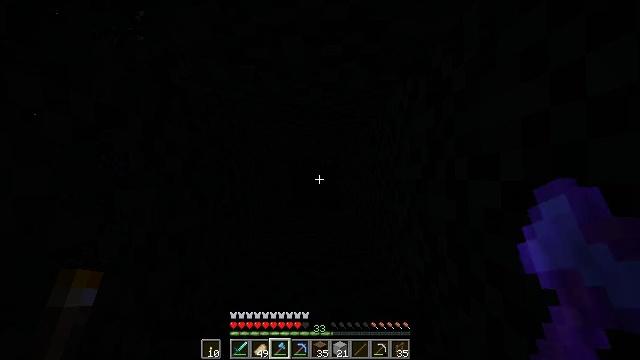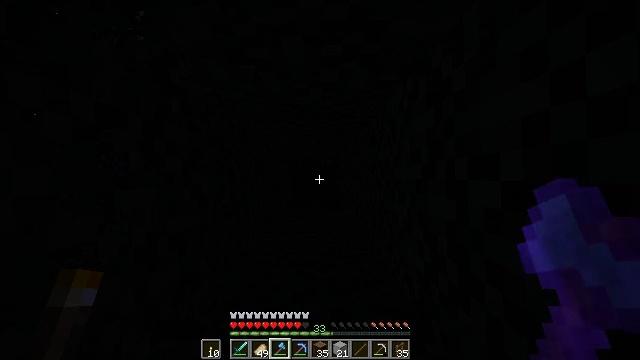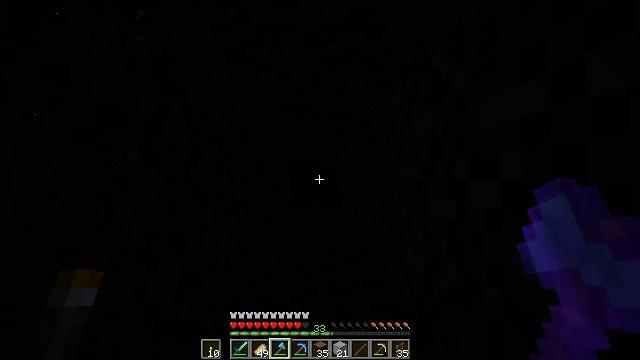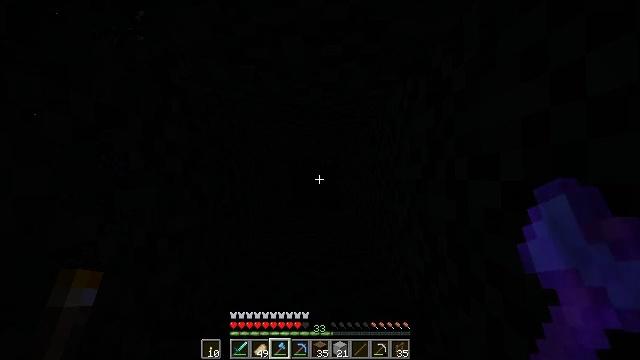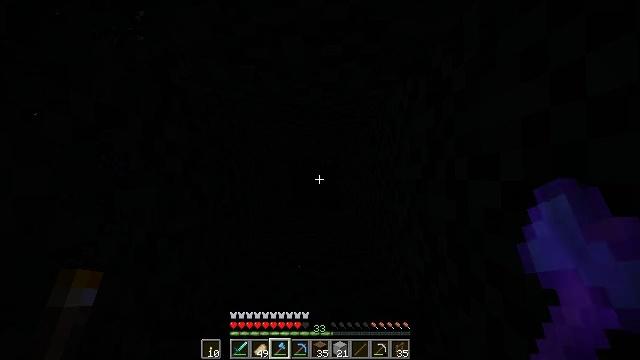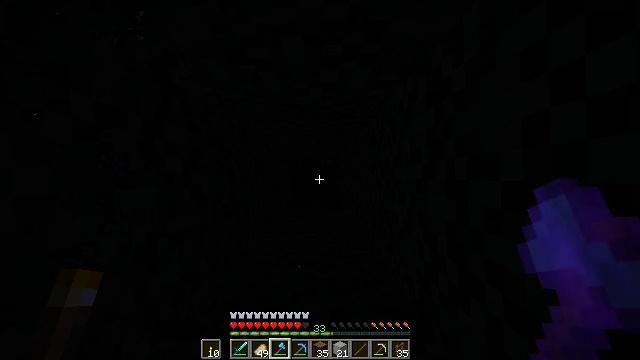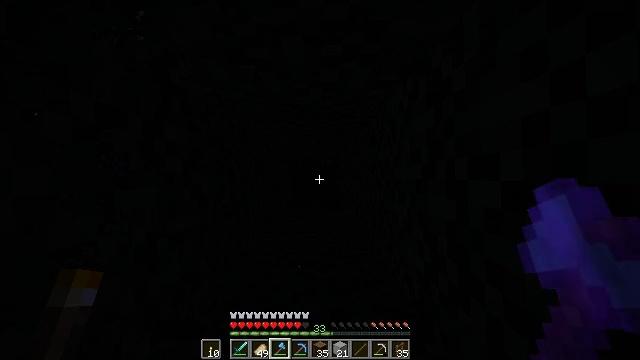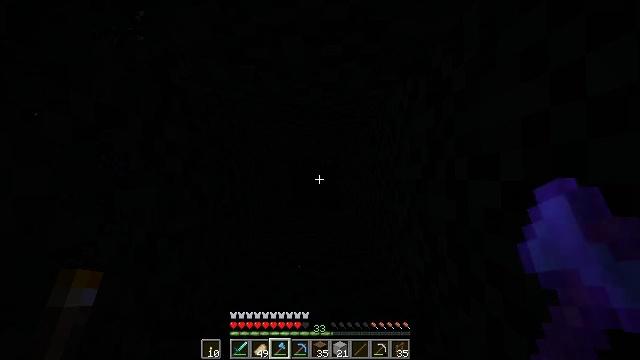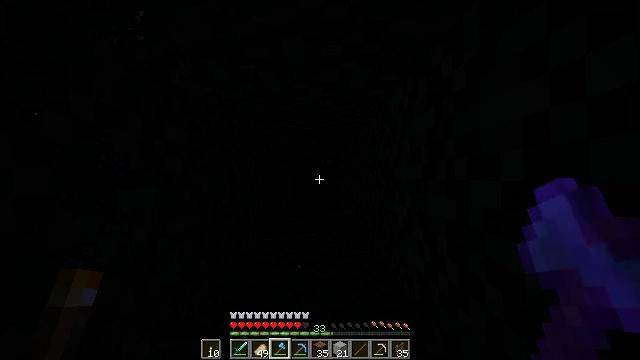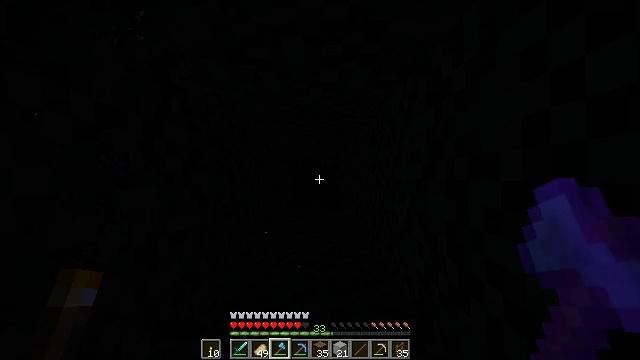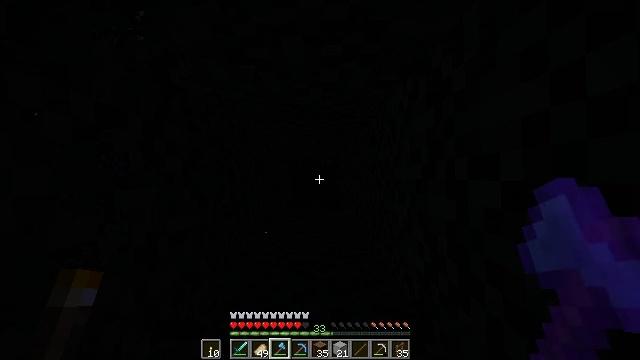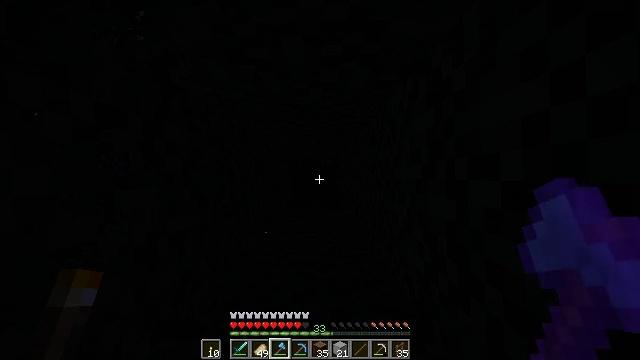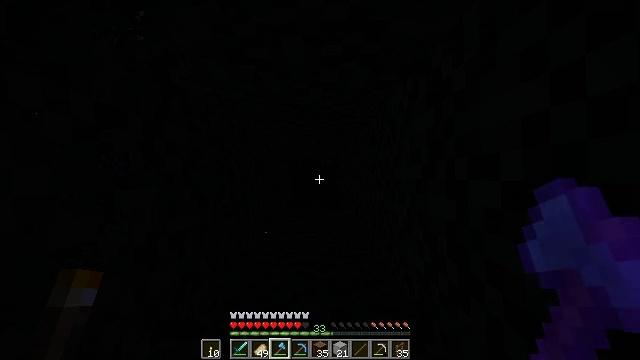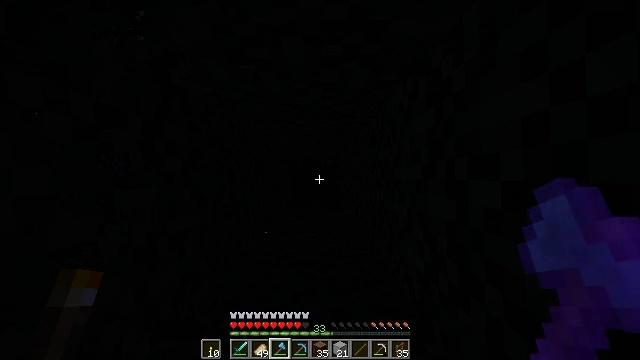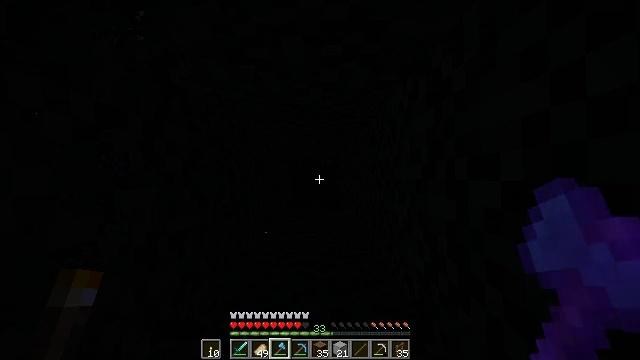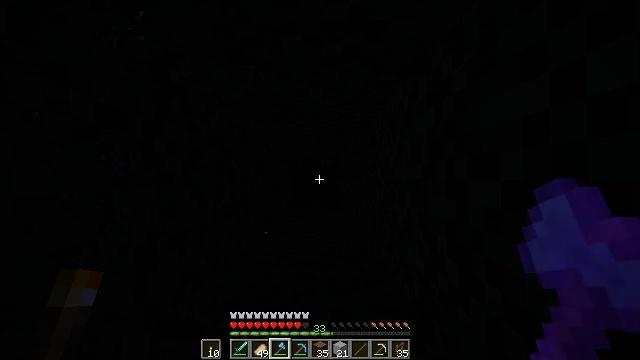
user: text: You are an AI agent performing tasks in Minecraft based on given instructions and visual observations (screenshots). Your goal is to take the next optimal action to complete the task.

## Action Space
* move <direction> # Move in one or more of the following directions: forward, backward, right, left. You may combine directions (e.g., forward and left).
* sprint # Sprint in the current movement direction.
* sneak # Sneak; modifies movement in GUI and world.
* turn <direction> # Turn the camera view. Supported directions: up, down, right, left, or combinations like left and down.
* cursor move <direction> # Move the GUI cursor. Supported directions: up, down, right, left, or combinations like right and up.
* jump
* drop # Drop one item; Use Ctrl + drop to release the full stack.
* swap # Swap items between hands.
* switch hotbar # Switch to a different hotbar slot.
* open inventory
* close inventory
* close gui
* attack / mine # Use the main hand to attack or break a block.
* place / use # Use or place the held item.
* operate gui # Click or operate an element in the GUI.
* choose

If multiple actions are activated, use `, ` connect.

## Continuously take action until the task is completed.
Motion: motion action
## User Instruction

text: Disassemble the brown bed.
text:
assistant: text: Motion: no_op
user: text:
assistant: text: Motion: no_op
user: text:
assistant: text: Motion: no_op
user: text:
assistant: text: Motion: no_op
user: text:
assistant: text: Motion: no_op
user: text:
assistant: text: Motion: no_op
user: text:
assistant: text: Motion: no_op
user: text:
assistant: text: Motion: no_op
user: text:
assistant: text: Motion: no_op
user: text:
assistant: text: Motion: no_op
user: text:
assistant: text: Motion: no_op
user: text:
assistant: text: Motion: no_op
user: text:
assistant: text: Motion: no_op
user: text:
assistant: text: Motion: no_op
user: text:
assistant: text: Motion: no_op
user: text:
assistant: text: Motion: no_op
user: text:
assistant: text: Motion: no_op
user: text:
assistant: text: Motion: no_op
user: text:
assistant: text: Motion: no_op
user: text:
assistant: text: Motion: no_op
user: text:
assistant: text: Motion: no_op
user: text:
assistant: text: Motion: no_op
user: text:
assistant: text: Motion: no_op
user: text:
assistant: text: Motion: no_op
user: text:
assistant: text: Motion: no_op
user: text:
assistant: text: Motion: no_op
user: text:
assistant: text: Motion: no_op
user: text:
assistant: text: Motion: no_op
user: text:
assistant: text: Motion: no_op
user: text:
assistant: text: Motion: no_op